Question: The following code plots 3 colored planes using lattice's wireframe function. However, I cannot understand why the legend does not change by setting the color groups. I tried to do it manually but I only ended up changing the text color. By the way, does anyone also know how to make the surface transparent by 70%?
'''
library(lattice)
library(akima)
SurfaceData <- data.frame(
x=rep(seq(0,100,length.out=10),each=10,times=3),
y=rep(rep(seq(0,100,length.out=10),times=10),times=3),
z=c(rep(25,100),seq(30,70,length.out=100),seq(95,75,length.out=100)),
type=factor(rep(c("A","B","C"),each=100))
)
wireframe(z~x*y,data=SurfaceData,group=type,
col.groups=c("red","green","blue"),
scales = list(arrows=FALSE, col="black",font=10),
xlab = list("Variable X",rot=30),
ylab = list("Variable Y",rot=-30),
zlab = list("Variable Z",rot=90),
zlim = c(0,100),
#auto.key=TRUE,
auto.key=list(text=c("A","B","C"),col=c("red","green","blue"),lines=TRUE),
par.settings = list(axis.line = list(col = "transparent")),
)
'''
The result:

Thank you!
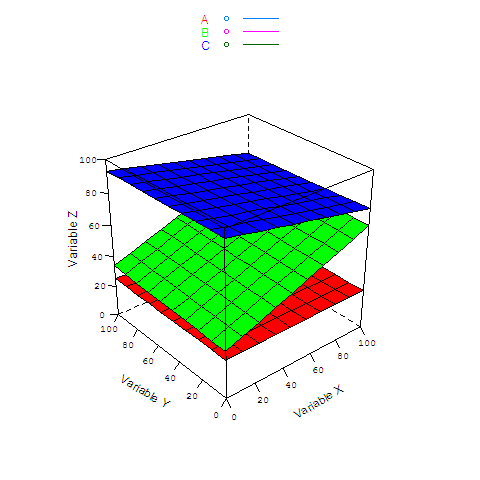
Answer: To change colors of lines, you should replace 'auto.key' with 'key' and supply list of values for texts and lines.
'''
wireframe(z~x*y,data=SurfaceData,group=type,
col.groups=c("red","green","blue"),
scales = list(arrows=FALSE, col="black",font=10),
xlab = list("Variable X",rot=30),
ylab = list("Variable Y",rot=-30),
zlab = list("Variable Z",rot=90),
zlim = c(0,100),
key=list(text=list(c("A","B","C"),col=c("red","green","blue")),
lines=list(lty=c(1,1,1),col=c("red","green","blue"))),
par.settings = list(axis.line = list(col = "transparent")),
)
'''
To make colors transparent you can use function 'rgb()'. Here I define new variable 'mycolors.trans' that contain transparent colors and 'mycolors' with the same colors but not transparent for legend entries.
'''
mycolors.trans = rgb(c(255,0,0),
c(0,255,0),
c(0,0,255),alpha = 70,maxColorValue = 255)
mycolors = rgb(c(255,0,0),
c(0,255,0),
c(0,0,255),maxColorValue = 255)
wireframe(z~x*y,data=SurfaceData,group=type,
col.groups=mycolors.trans,
scales = list(arrows=FALSE, col="black",font=10),
xlab = list("Variable X",rot=30),
ylab = list("Variable Y",rot=-30),
zlab = list("Variable Z",rot=90),
zlim = c(0,100),
#auto.key=TRUE,
key=list(text=list(c("A","B","C"),col=mycolors),
lines=list(lty=c(1,1,1),col=mycolors)),
par.settings = list(axis.line = list(col = "transparent")),
)
'''